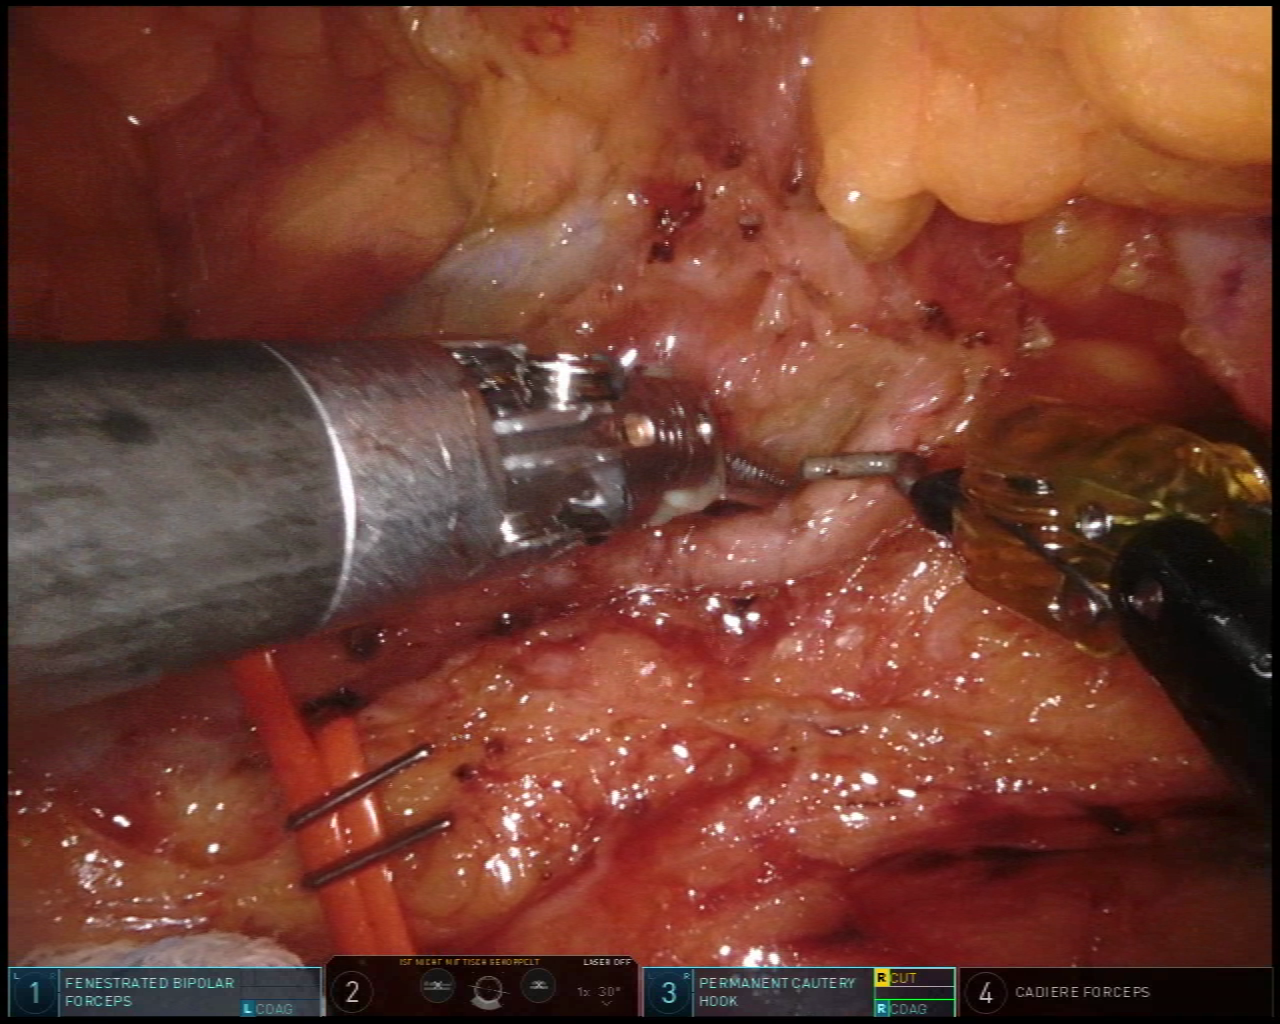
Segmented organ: intestinal_veins
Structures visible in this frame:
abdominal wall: no
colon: no
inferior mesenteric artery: yes
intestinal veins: yes
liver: no
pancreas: no
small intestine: no
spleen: no
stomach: no
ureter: no
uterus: no
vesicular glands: no